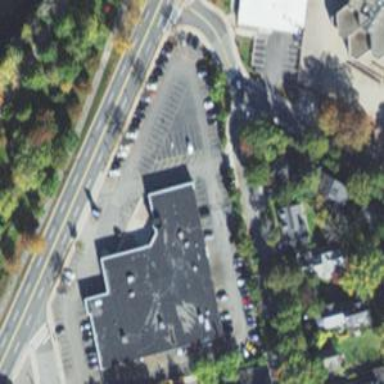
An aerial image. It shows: Flat roof retail building.